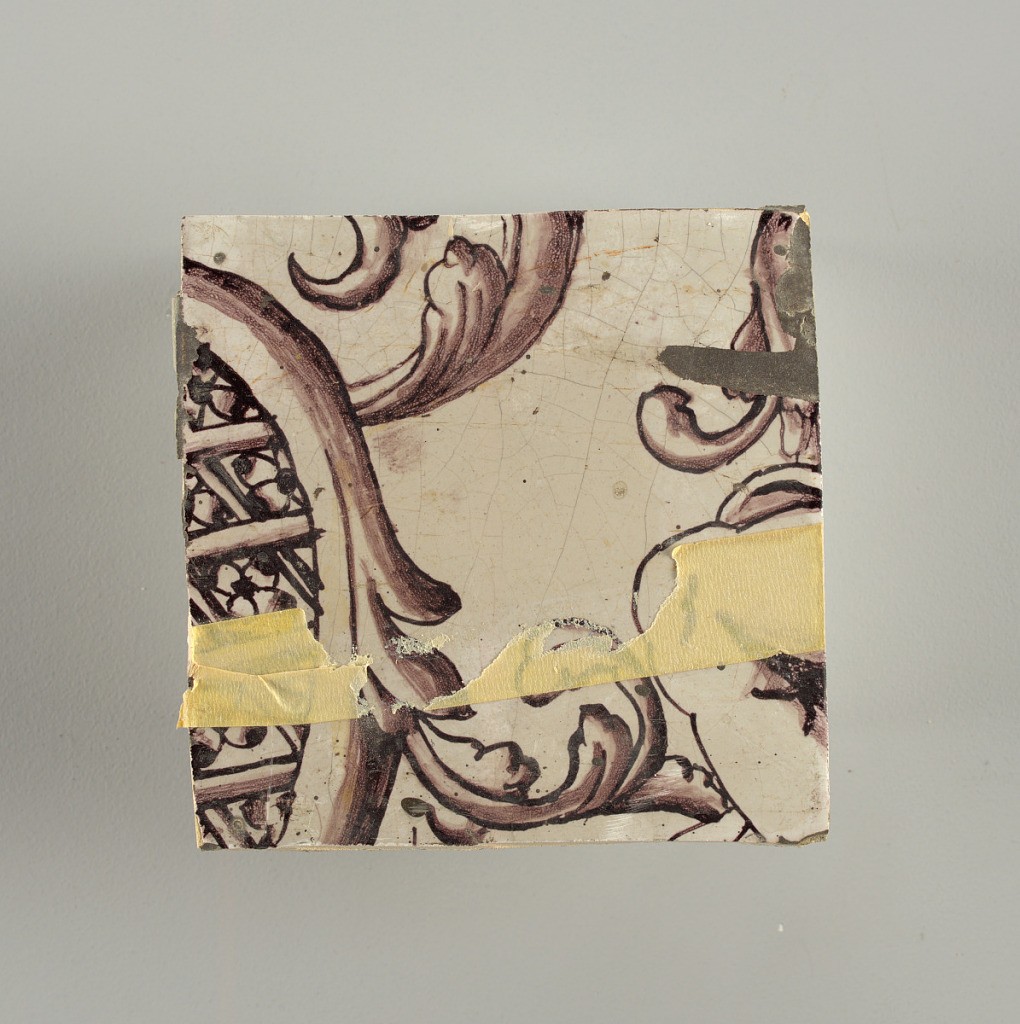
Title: Wall facing
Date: ca. 1725
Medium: tin-glazed earthenware, underglaze
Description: Two vertical rectangles, twenty-three tiles high.  A) Nine tiles wide at top; seven tiles wide at bottom.  B) Ten and one-half tiles wide.

Arabesque design of foliage.  A) with centered figure of Justice under a canopy.  B) with centered urn.